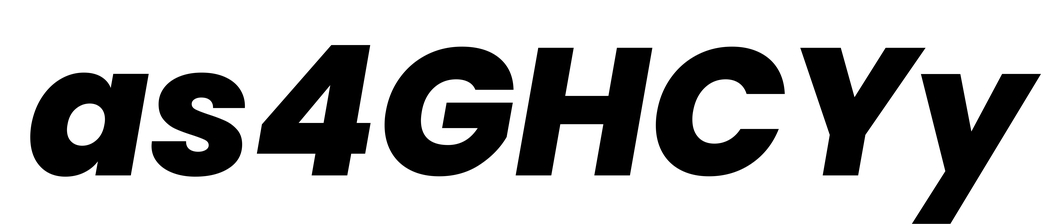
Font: Poppins-ExtraBoldItalic